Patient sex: M
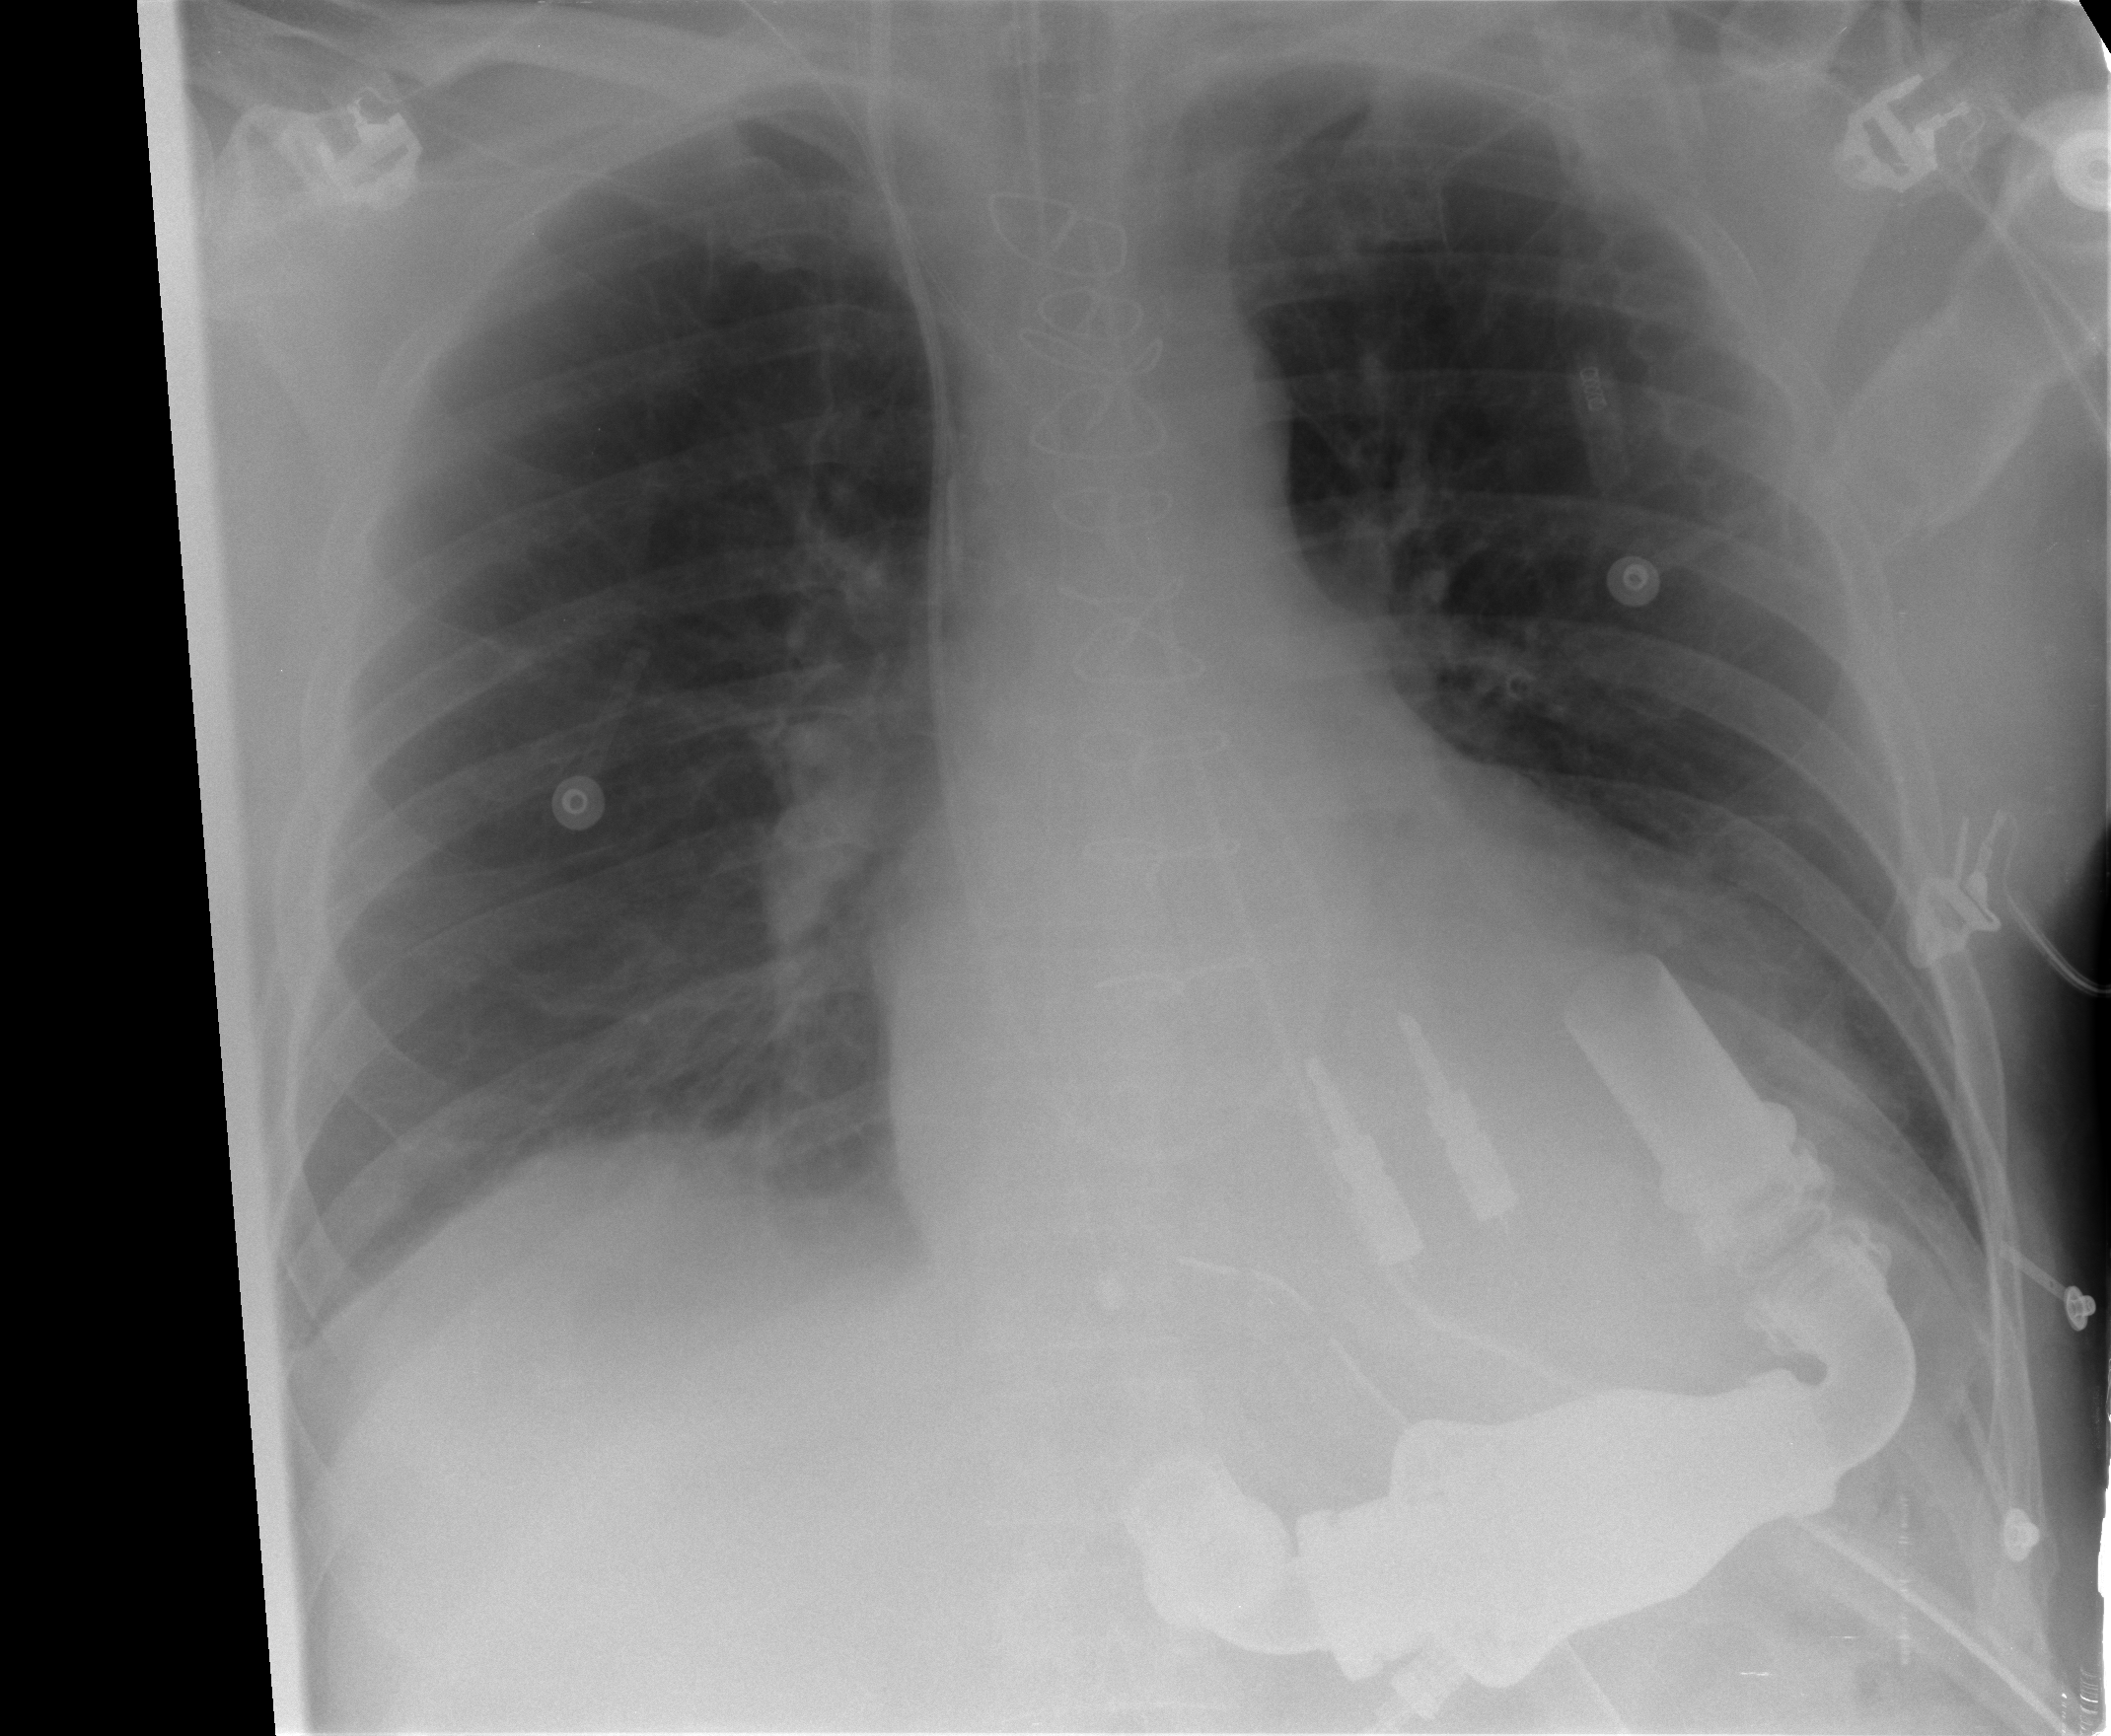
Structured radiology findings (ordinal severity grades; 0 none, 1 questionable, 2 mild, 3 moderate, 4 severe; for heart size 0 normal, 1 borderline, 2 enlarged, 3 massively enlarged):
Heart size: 2
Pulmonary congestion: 0
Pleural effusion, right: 0
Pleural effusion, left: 0
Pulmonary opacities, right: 0
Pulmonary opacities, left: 0
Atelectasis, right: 2
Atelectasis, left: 2